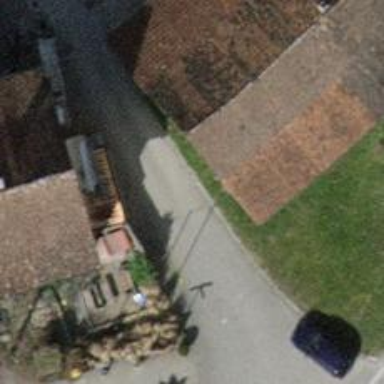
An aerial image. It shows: Post box.